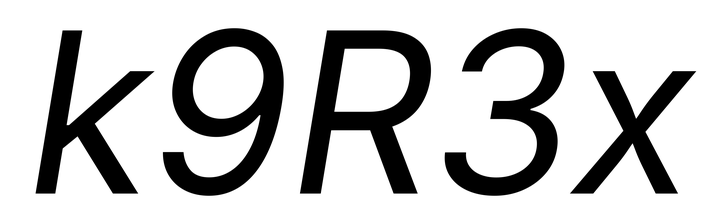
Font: Inter-Italic_Italic